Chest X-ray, PA view. Patient: 72 years old, sex M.
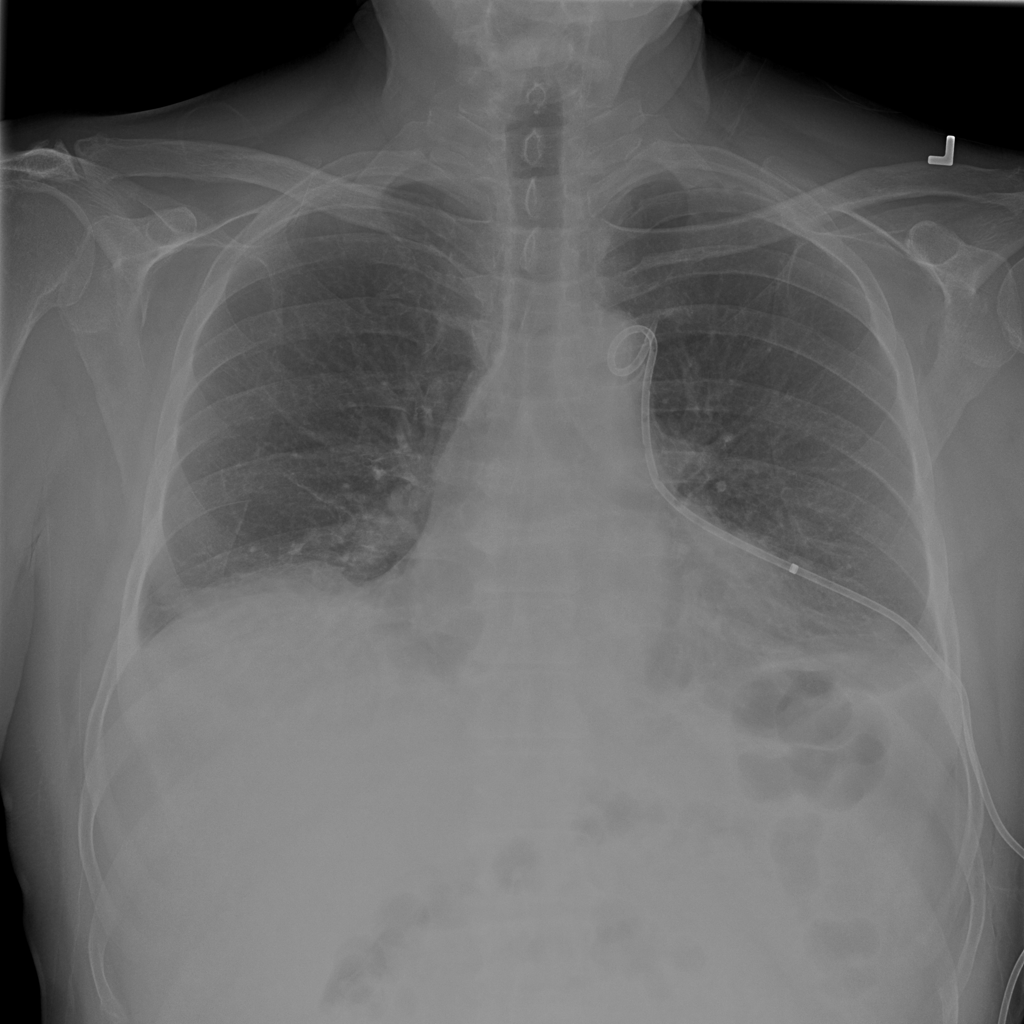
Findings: Atelectasis, Consolidation